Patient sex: M
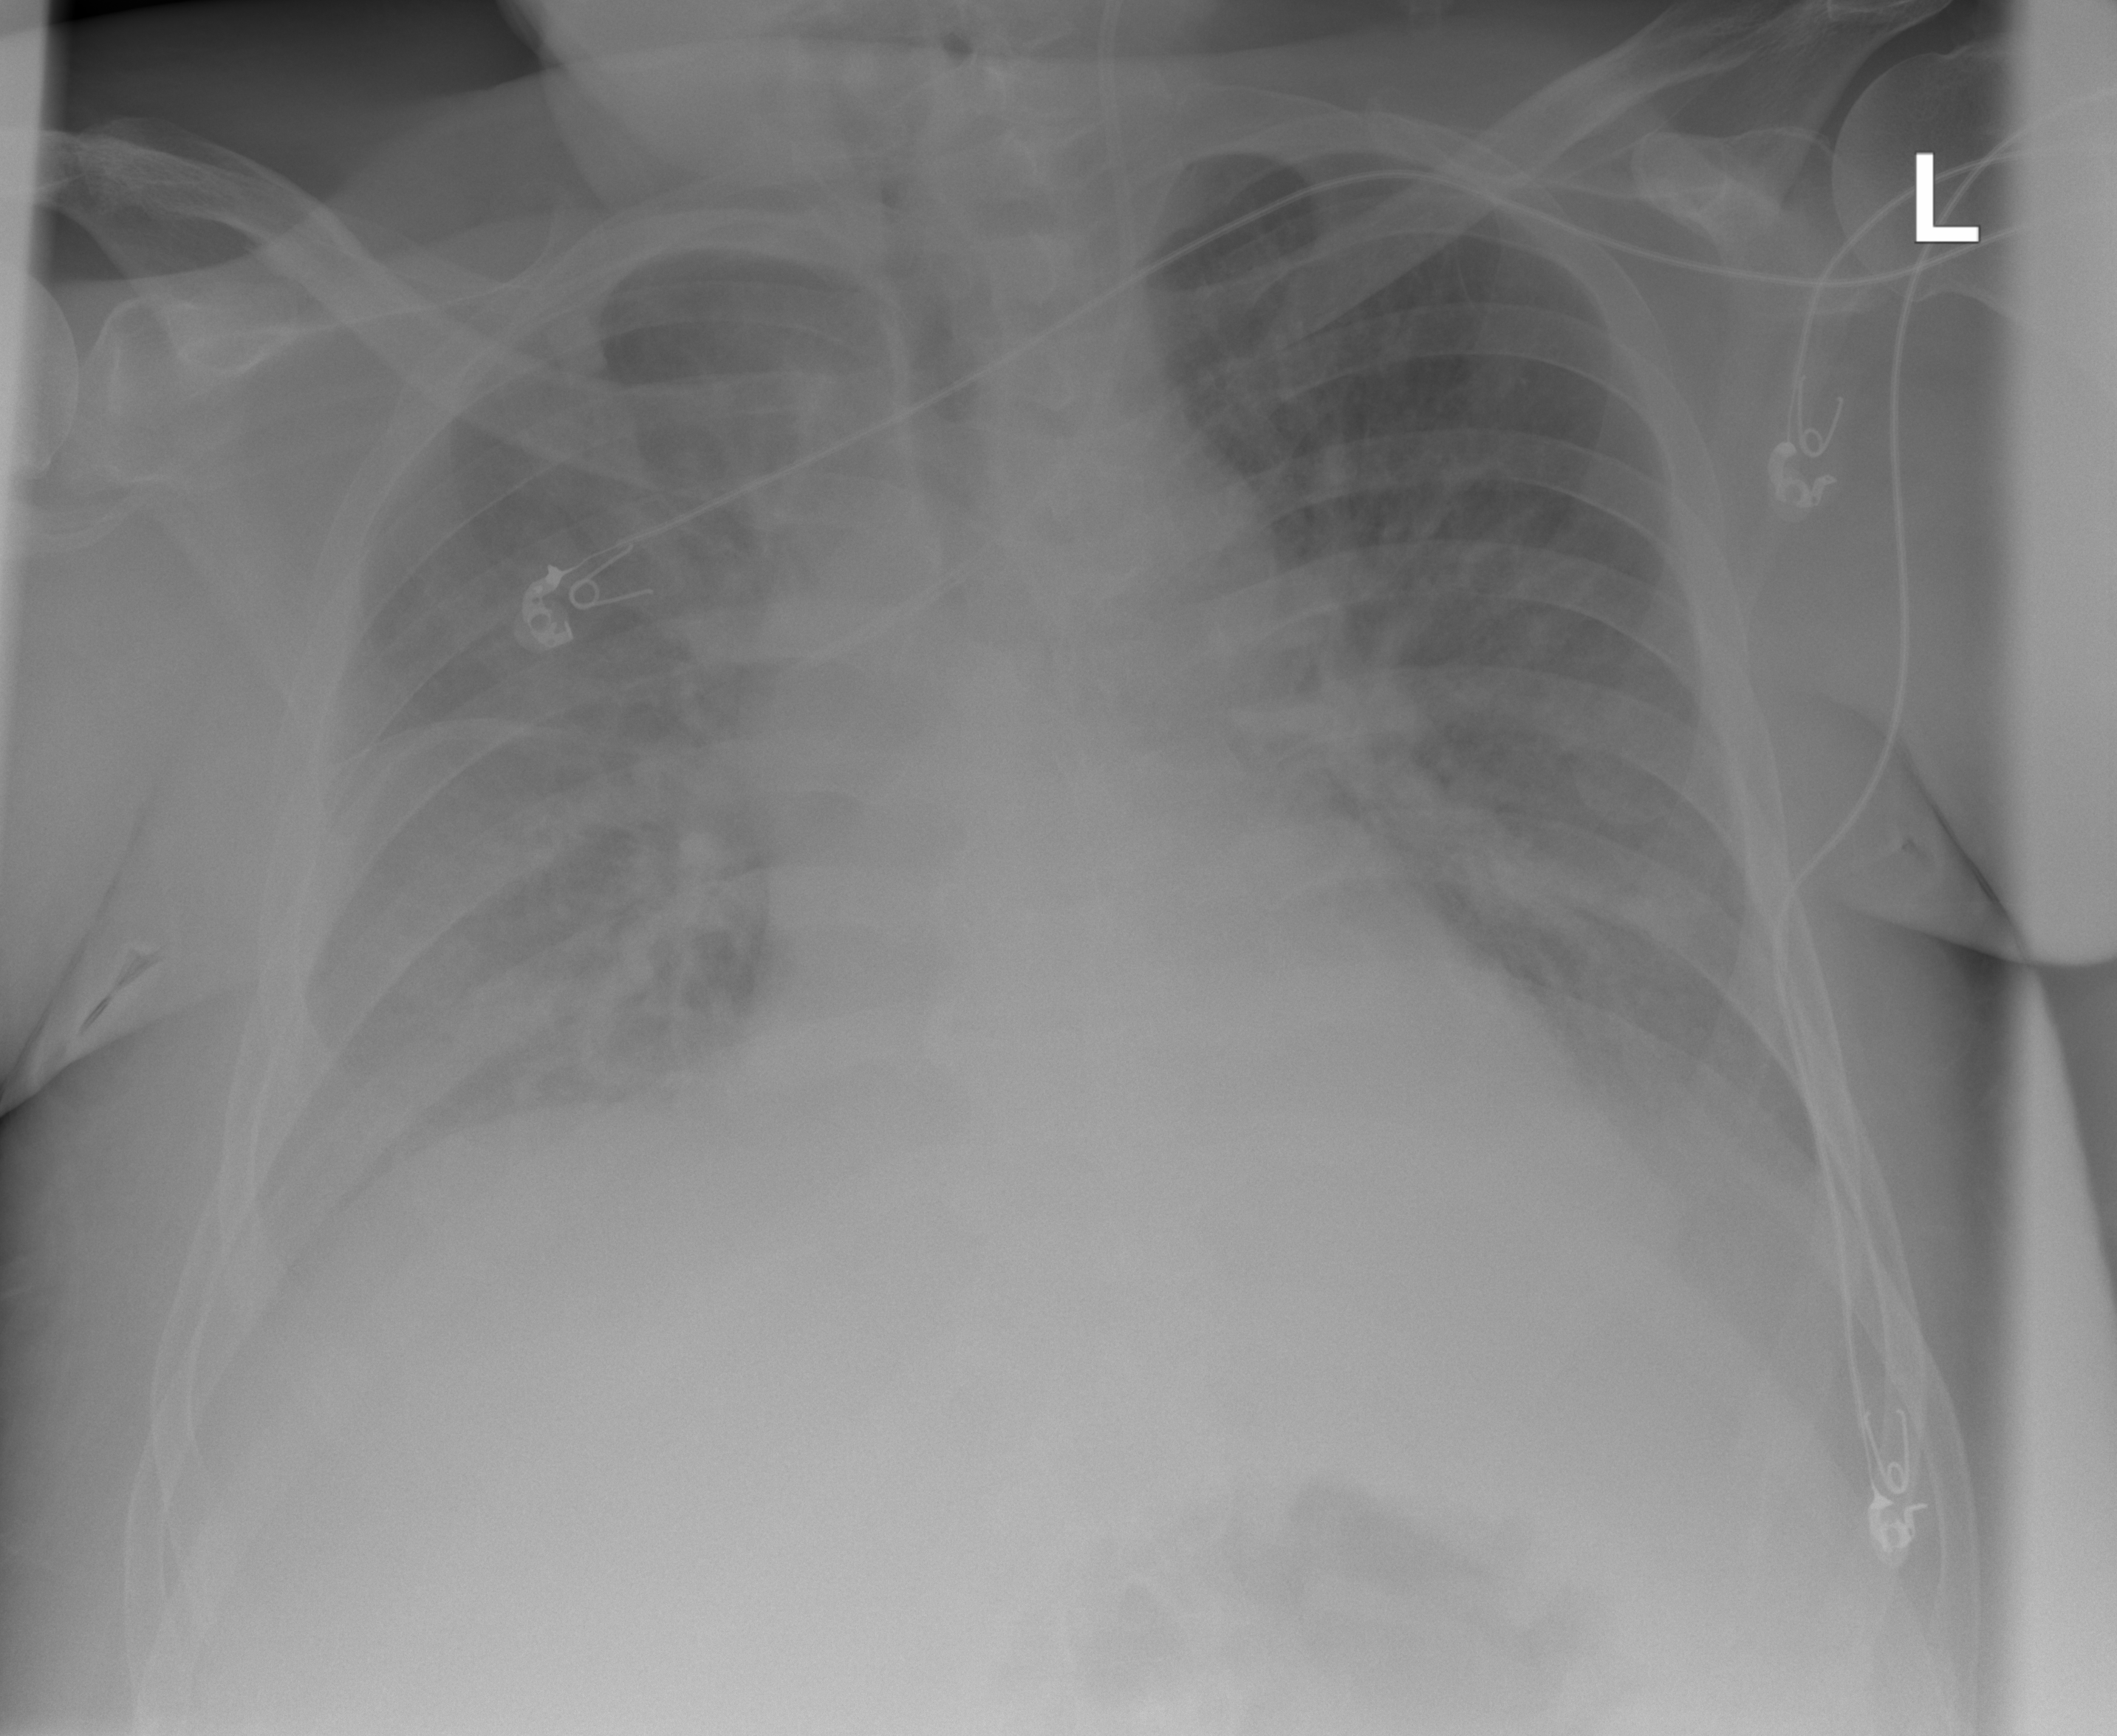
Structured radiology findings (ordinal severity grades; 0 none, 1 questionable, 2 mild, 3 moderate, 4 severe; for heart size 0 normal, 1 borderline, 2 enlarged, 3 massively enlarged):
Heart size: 2
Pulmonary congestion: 2
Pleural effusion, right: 2
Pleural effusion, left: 2
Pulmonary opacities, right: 2
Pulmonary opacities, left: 0
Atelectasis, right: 2
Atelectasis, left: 0